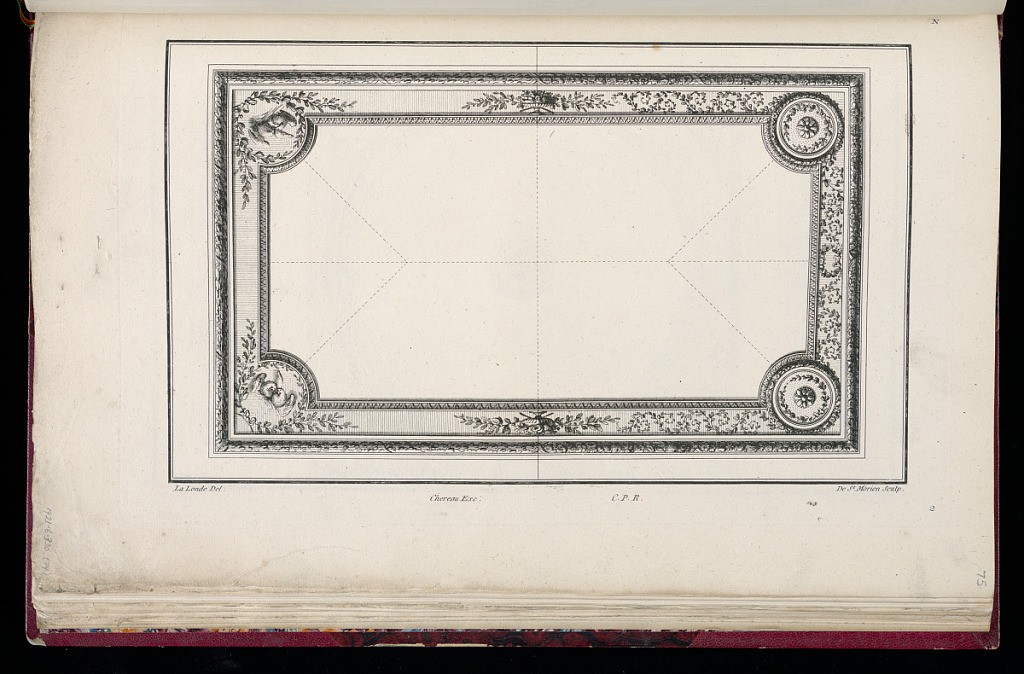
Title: Ceiling Design
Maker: Richard de Lalonde, French, active 1780–96
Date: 1785-1788
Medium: Etching on off-white laid paper
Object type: Print
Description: Rectangular ceiling design. The ceiling is split along the vertical axis to offer two designs. On the left, the frame of the ceiling features bands of bound leaves and lamb tongue, and paired doves in the corners. On the right, the frame has lamb tongue bands, scrolling leaves, flowers, and rosettes in corner rondels. The plate is signed and numbered.